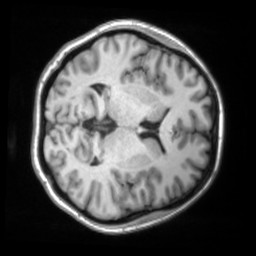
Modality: T1w
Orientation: axial
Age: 30
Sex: female
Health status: ill
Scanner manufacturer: siemens
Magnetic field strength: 3 T
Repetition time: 2.2 s
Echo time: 0.00157 s